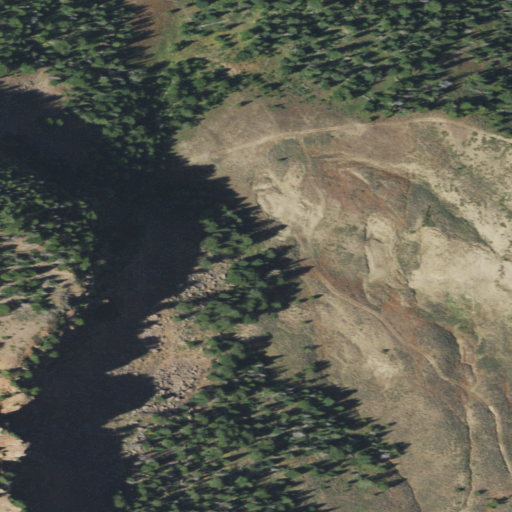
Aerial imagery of mountain in Wyoming named Battle Mountain containing shrub and evergreen forest